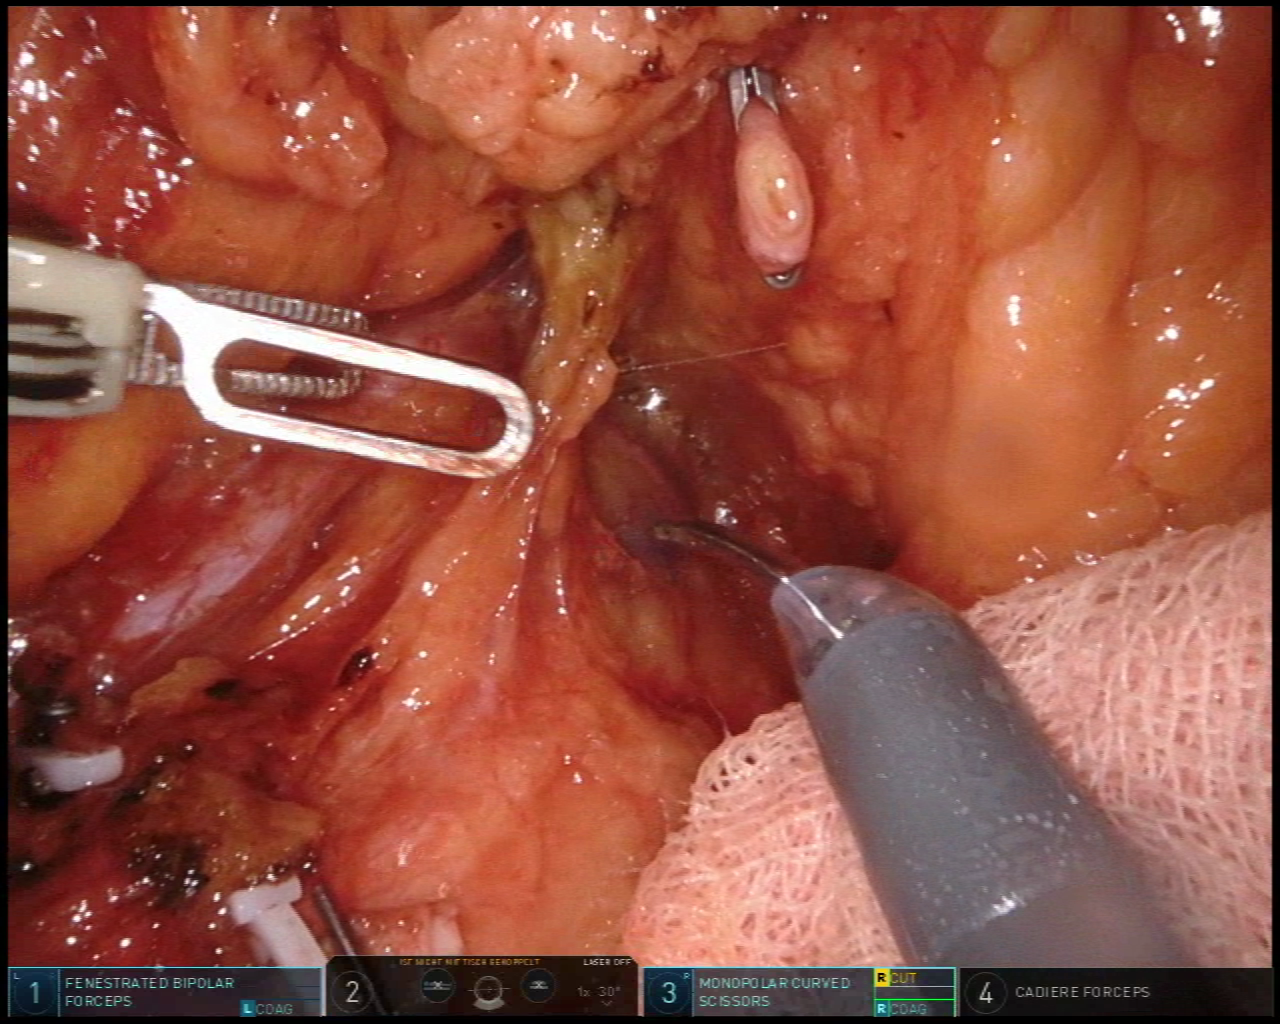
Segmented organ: ureter
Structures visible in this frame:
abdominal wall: no
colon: no
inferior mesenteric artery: no
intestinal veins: no
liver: no
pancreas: no
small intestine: no
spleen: no
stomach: no
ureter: yes
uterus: no
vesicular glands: no